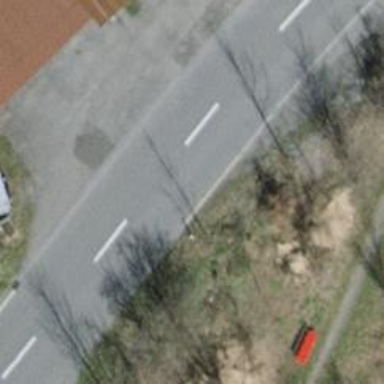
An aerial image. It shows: Bus stop with platform for public transport.